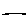
Label: line